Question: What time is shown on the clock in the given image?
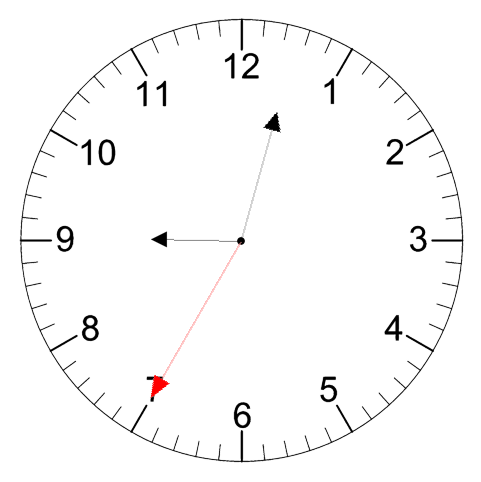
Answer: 09:02:35